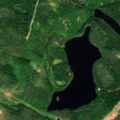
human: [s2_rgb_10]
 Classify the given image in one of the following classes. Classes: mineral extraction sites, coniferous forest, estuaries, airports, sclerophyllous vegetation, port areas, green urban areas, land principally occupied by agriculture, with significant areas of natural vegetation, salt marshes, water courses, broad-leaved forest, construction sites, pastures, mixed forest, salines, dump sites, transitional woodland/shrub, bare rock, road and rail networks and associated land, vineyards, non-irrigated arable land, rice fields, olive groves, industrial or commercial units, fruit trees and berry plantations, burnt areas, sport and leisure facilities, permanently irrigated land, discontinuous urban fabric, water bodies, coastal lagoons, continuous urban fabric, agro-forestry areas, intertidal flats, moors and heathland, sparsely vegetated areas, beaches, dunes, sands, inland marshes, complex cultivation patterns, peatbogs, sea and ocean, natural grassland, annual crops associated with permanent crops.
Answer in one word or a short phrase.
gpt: coniferous forest, mixed forest, water bodies